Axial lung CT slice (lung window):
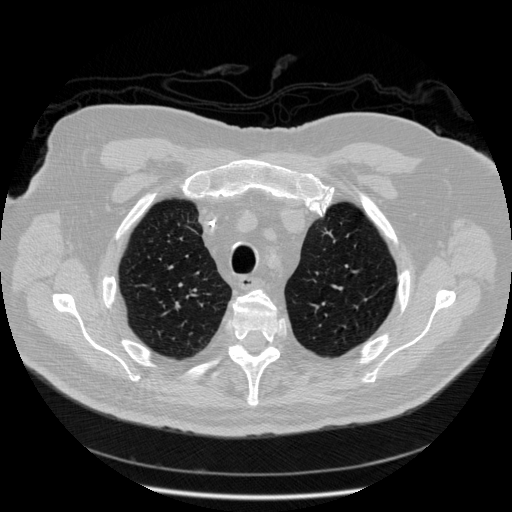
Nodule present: no